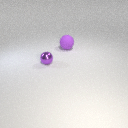
small purple metal sphere to the left of large purple rubber sphere